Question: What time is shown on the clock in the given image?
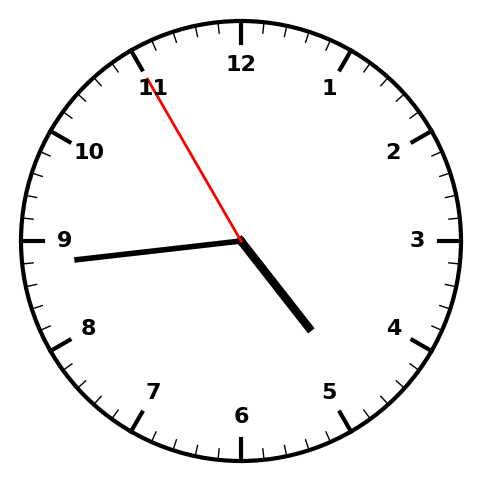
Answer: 04:43:55